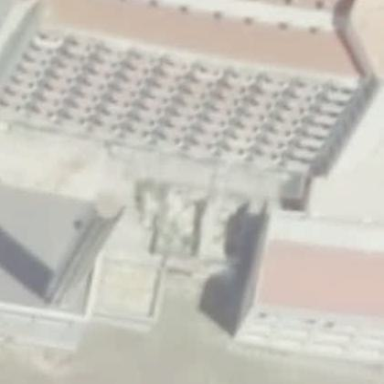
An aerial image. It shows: Hospital building.